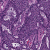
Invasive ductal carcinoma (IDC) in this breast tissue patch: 1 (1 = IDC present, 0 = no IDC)